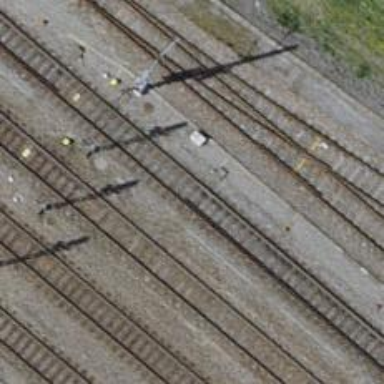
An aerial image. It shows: Railway switch.